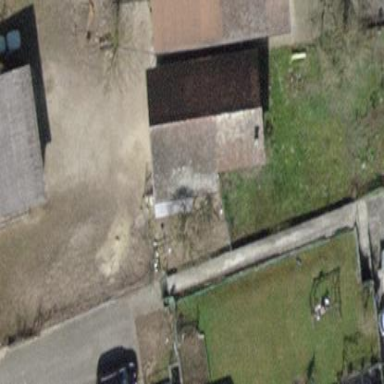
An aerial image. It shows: Shed.